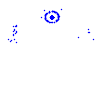
Particle: pion